RGB frame:
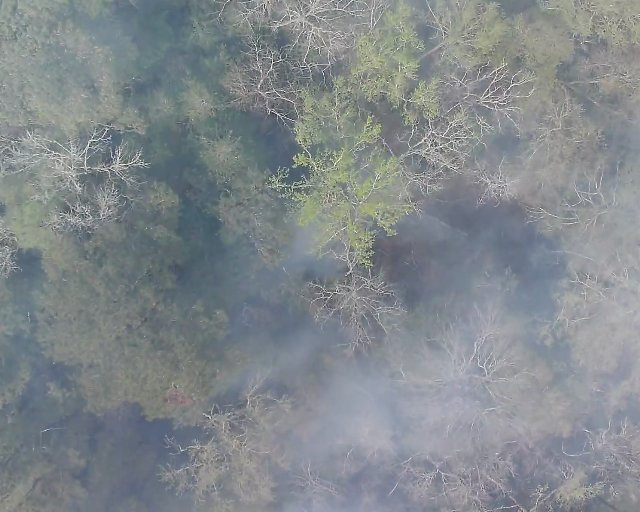
Thermal frame:
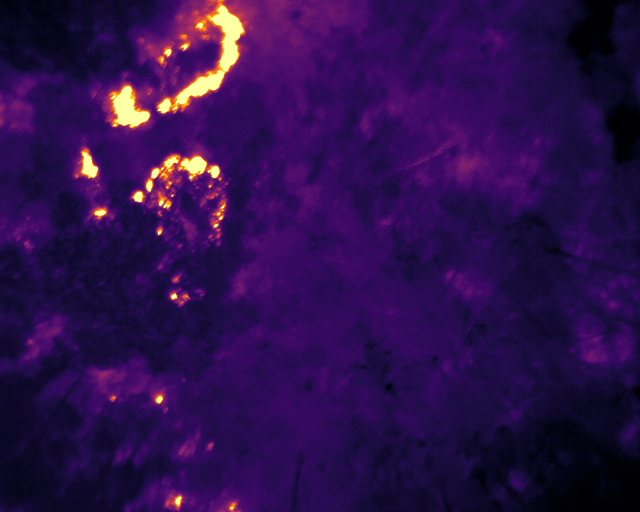
Captured: 2026-02-26 03:44:31
Pixels at or above 80 °C: 1774 (fraction of frame: 0.005414)